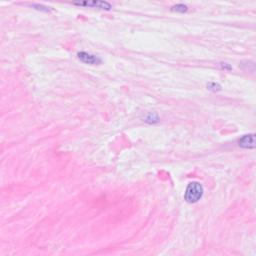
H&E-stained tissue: Breast